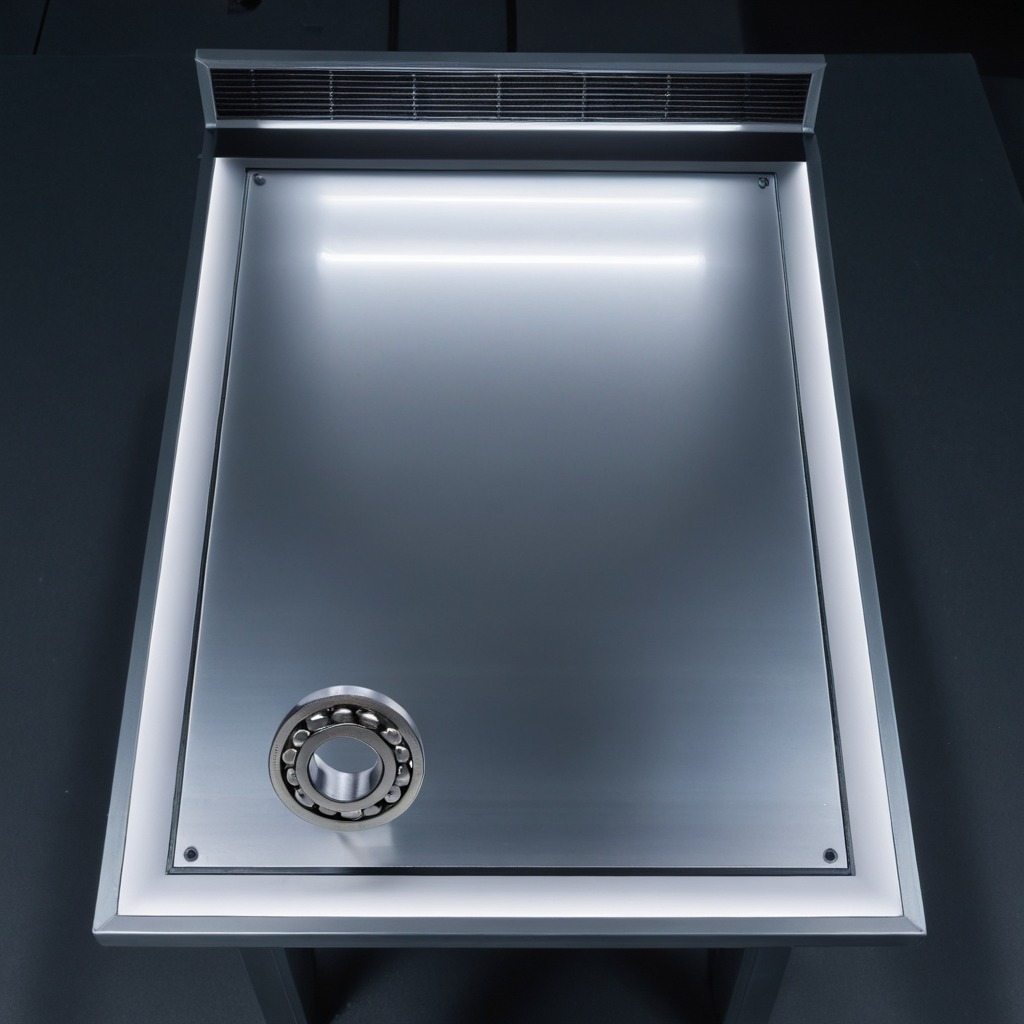
A metal ball bearing is lying on the clean empty table in the basement in the evening soft directional lighting on the tabletop realistic grain studio-quality clarity centered framing